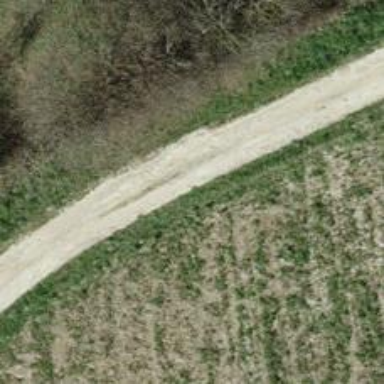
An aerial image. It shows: Track with grade 2 gravel surface.